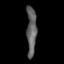
Tissue: prostate
Cell type: T cells
Senescence score: 0.2934
Nuclear area (px): 472
Mean DAPI intensity: 97.025